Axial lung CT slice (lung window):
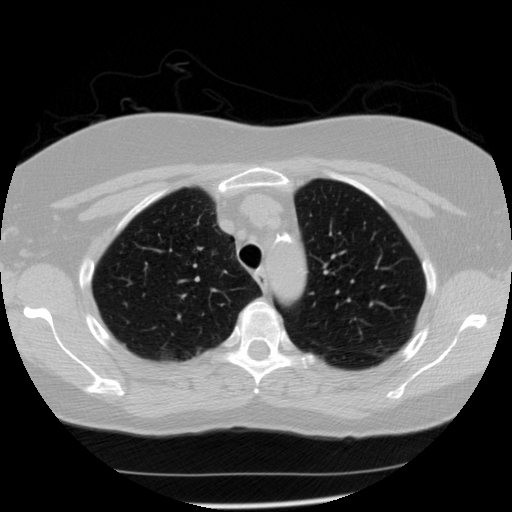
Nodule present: no